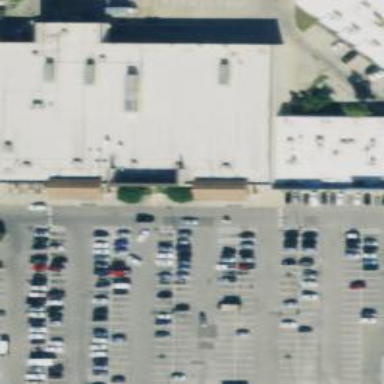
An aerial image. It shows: Supermarket.